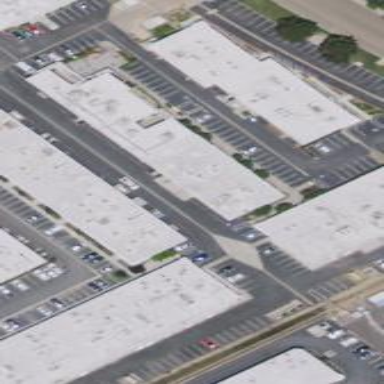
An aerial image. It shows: Industrial building.